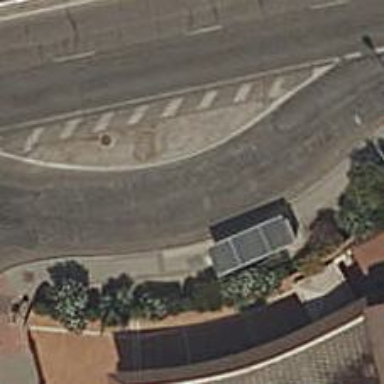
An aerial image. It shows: Public transport stop position.